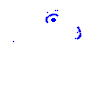
Particle: electron